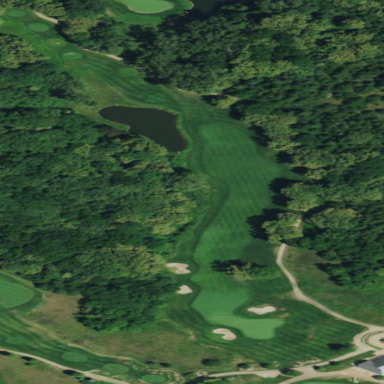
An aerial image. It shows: Area with grass used as rough in golf course.